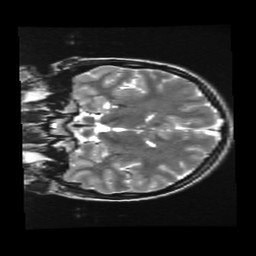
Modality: T2w
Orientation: coronal
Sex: female
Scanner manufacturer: ge
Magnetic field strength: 3 T
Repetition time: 5 s
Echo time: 0.1012 s